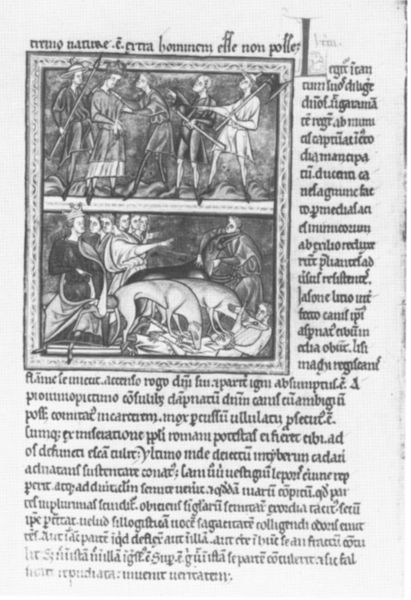
Titel: Bestiarium
Institution: Oxford, Bodleian Library
Schlagwörter: mann, menschen, männer, zeichnung, hund, hunde, tier, tiere, malerei, alt, rahmen, bild, krone, stock, schrift, bilder, liegen, könig, lanze, soldaten, buch, seite, illustration, buchstaben, buchseite, hirsch, axt, mittelalter, beil, ochse, stier, handschrift, legende, zeichnungen, latein, buchmalerei, psalter, beißen, äxte, seit, illuminiert, handschrfft